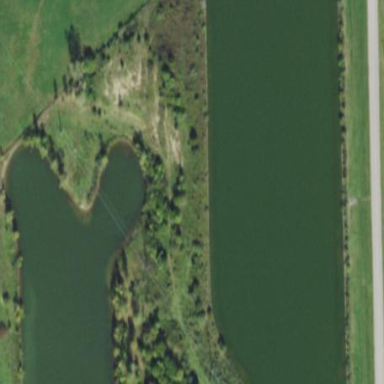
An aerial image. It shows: Peaceful pond surrounded by nature.